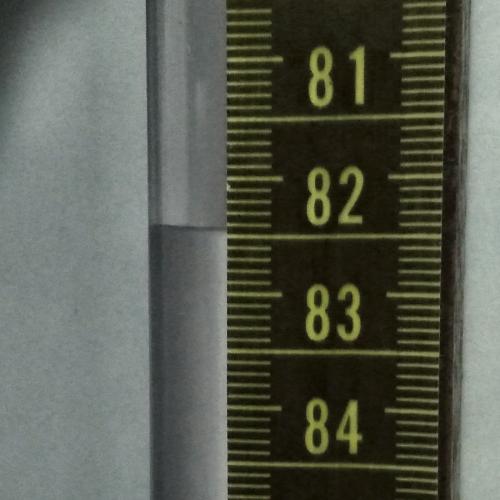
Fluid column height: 82.4 cm